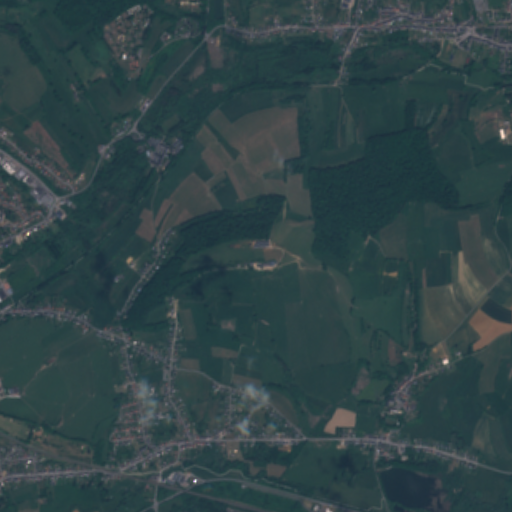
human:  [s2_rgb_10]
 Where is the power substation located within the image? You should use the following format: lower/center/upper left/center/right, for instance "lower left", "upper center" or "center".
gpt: The power substation is located in the upper center of the image.
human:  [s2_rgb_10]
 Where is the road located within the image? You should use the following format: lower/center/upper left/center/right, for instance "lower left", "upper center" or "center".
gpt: There is no road in the image.